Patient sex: M
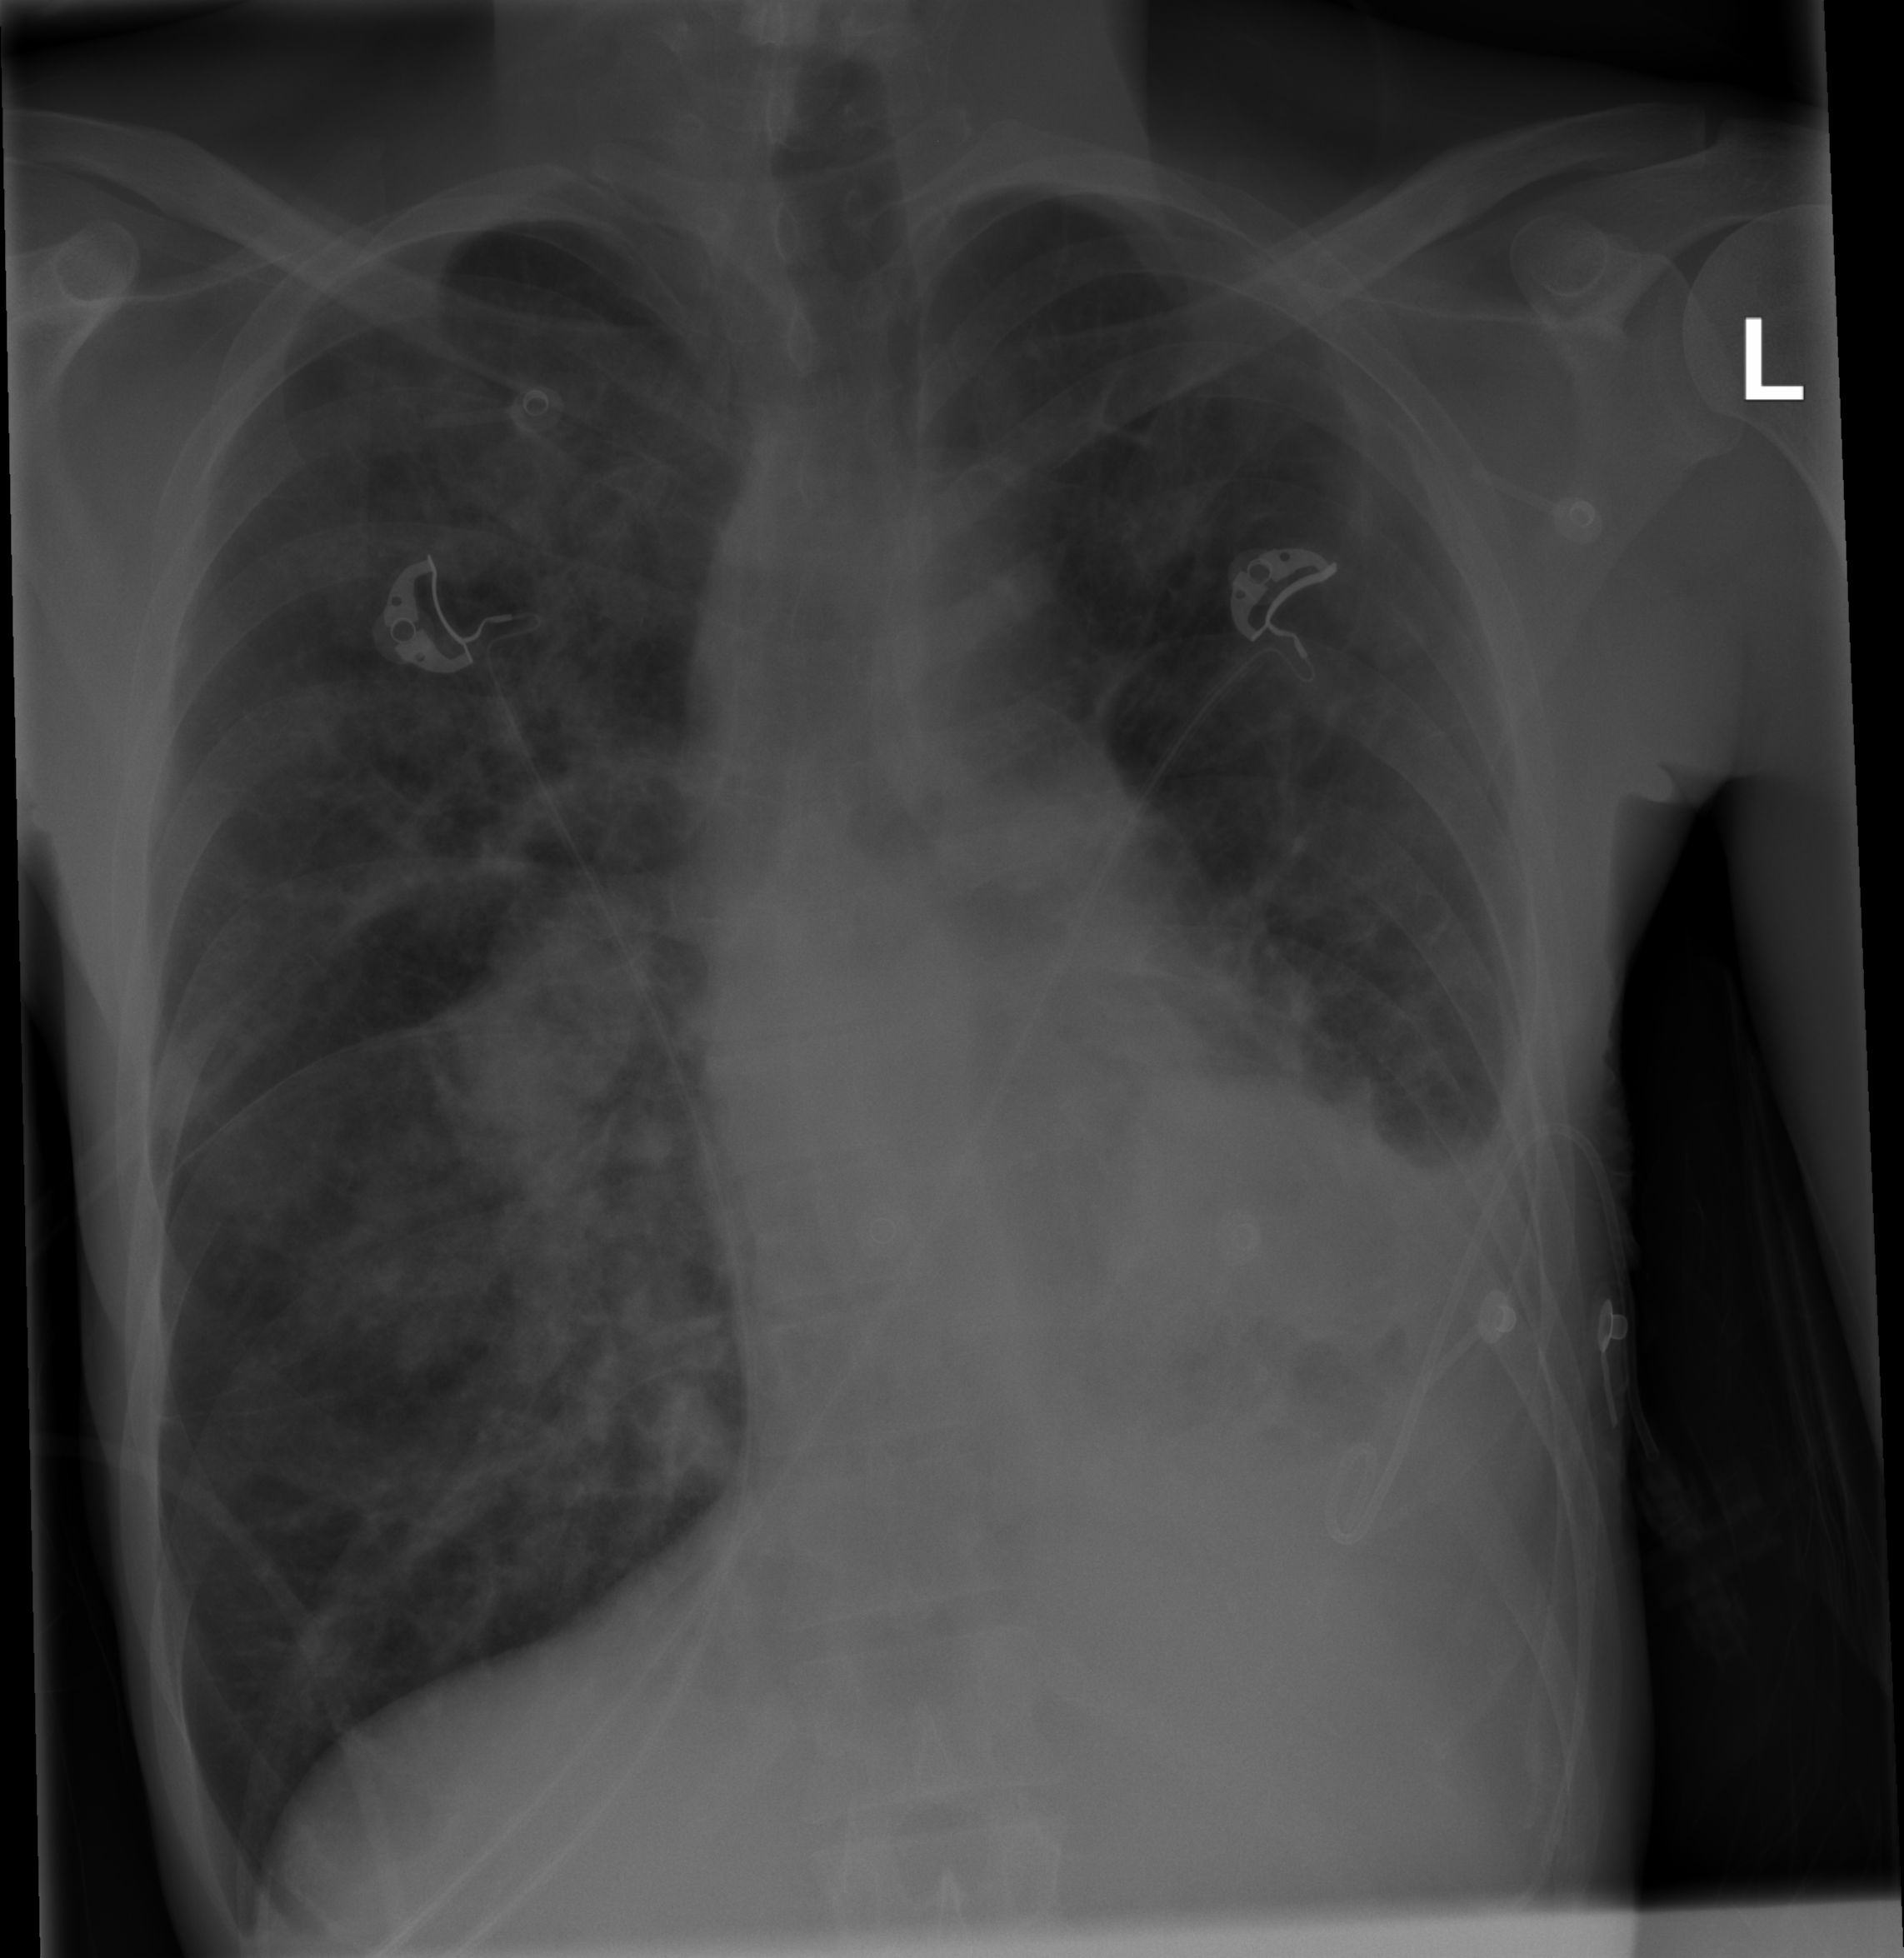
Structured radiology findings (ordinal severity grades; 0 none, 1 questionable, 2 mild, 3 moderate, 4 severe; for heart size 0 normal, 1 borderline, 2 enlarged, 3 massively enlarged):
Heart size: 0
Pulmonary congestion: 1
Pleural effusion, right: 0
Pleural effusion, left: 3
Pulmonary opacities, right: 3
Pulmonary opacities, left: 0
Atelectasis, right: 1
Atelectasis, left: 2